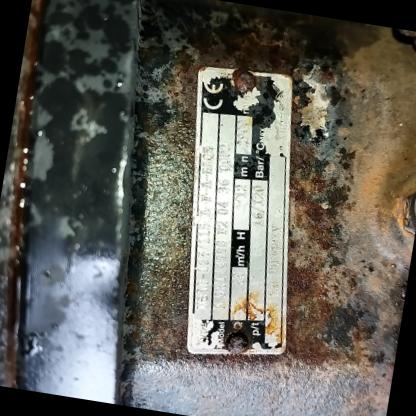
Klasa: tabliczka-znamionowa